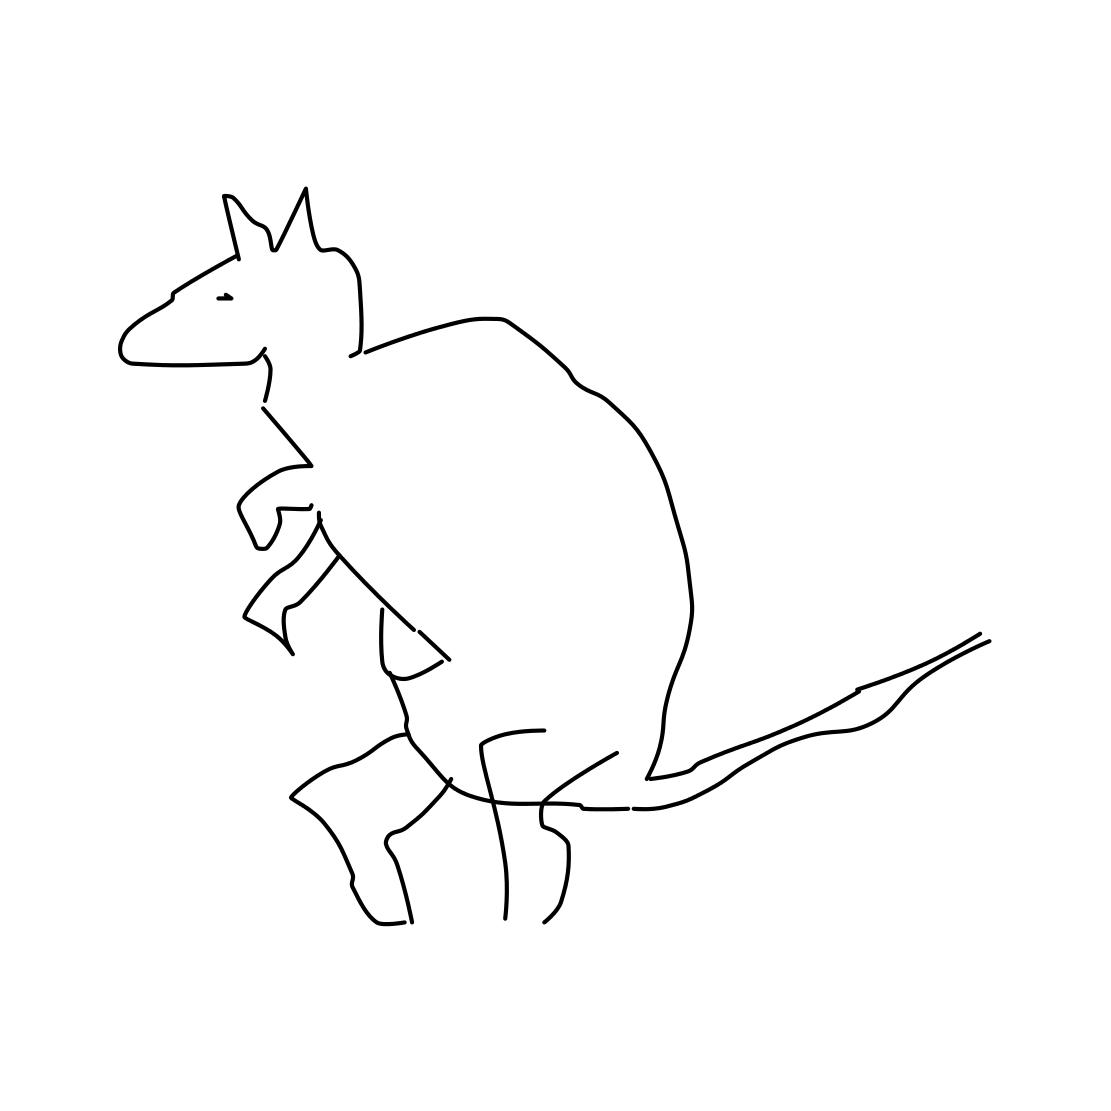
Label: kangaroo